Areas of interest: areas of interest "Changchun City Lvyuan District Library"
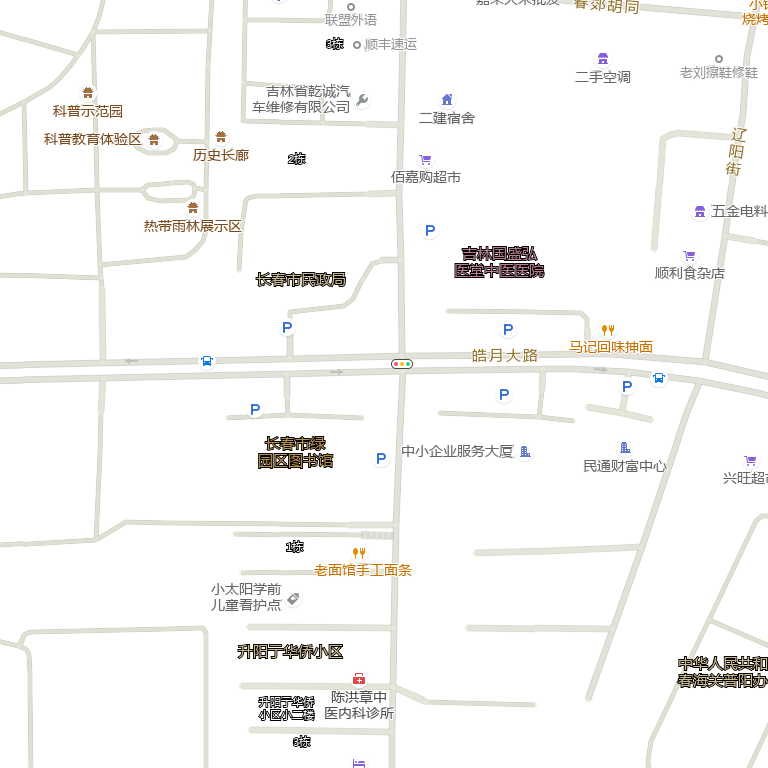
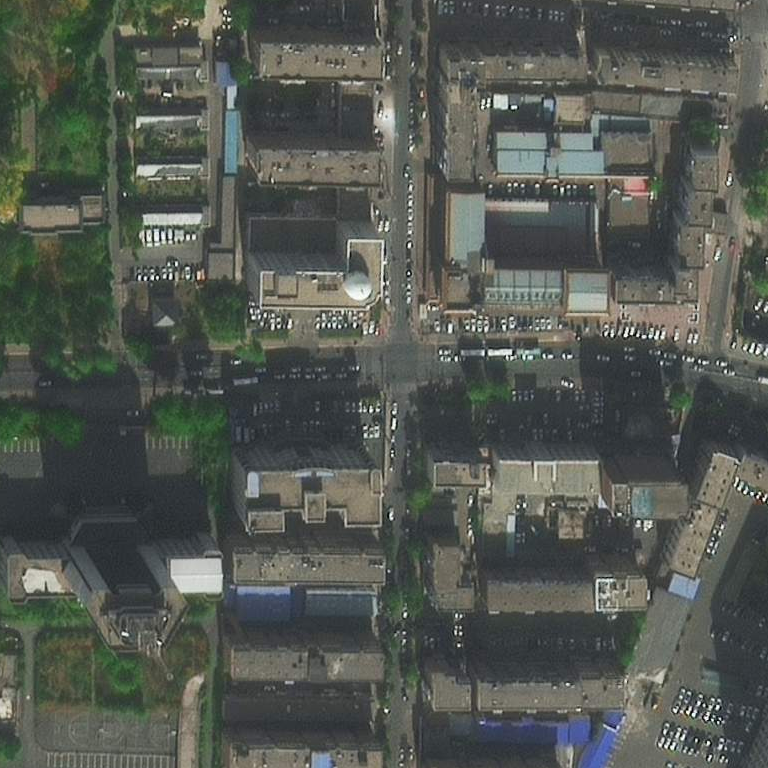